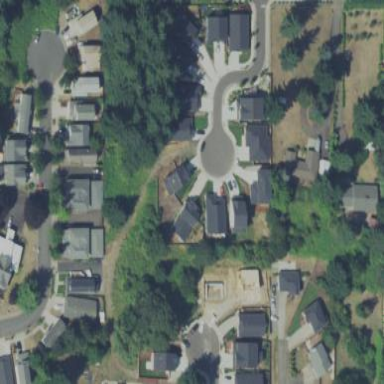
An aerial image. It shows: Residential area composed of single-family homes.